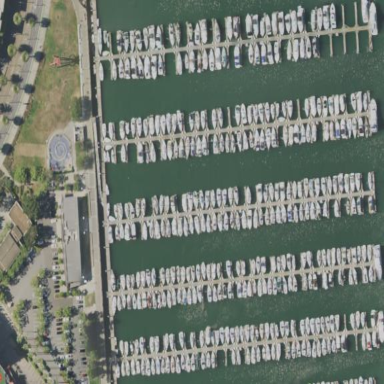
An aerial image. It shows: Marina on leisure land.